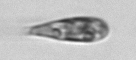
Label: Licmophora